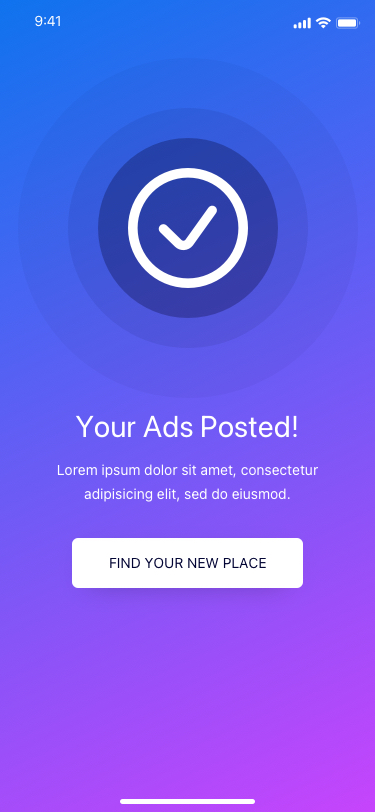
Text in this UI design:
Your Ads Posted!
Lorem ipsum dolor sit amet, consectetur adipisicing elit, sed do eiusmod.